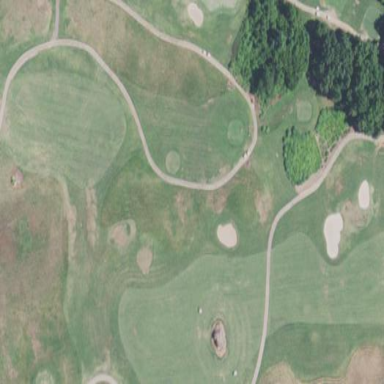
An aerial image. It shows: Rough grassy area used for golf.